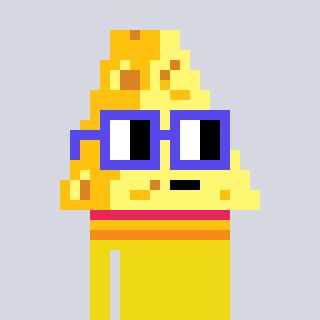
a pixel art character with square blue glasses, a cheese-shaped head and a yellow-colored body on a cool background